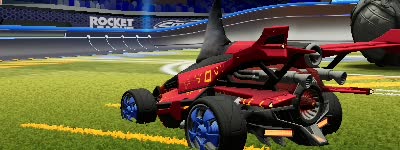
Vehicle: aftershock